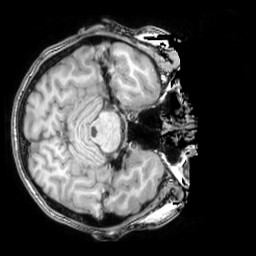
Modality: T1w
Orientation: axial
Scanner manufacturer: philips
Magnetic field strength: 3 T
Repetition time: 0.008152 s
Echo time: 0.003731 s